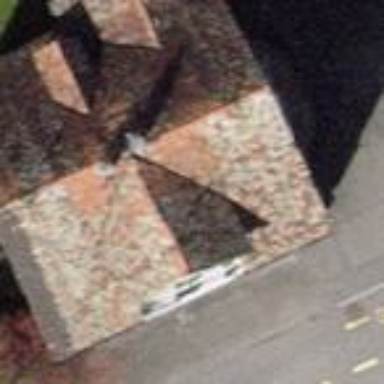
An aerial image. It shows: Simple house.